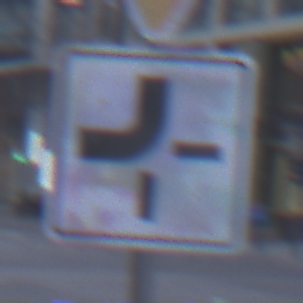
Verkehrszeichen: VerlaufVorfahrtsstrasse2
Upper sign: VorfahrtGewaehren
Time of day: SunriseSunset
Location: Outdoor (Urban)
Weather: PartlyCloudy
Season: NotSpecified
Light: Natural